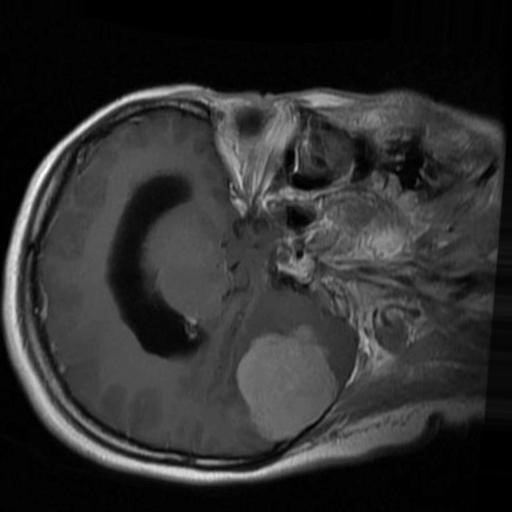
Label: brain_menin